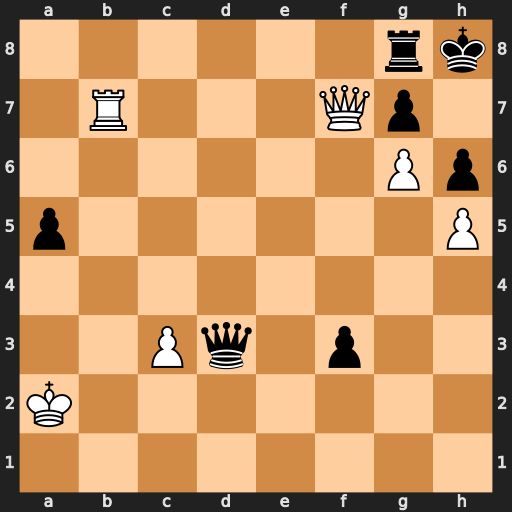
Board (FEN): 6rk/1R3Qp1/6Pp/p6P/8/2Pq1p2/K7/8
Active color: w
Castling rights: -
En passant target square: -
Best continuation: Qxg8+ Kxg8 Rb8+ Qd8 Rxd8#